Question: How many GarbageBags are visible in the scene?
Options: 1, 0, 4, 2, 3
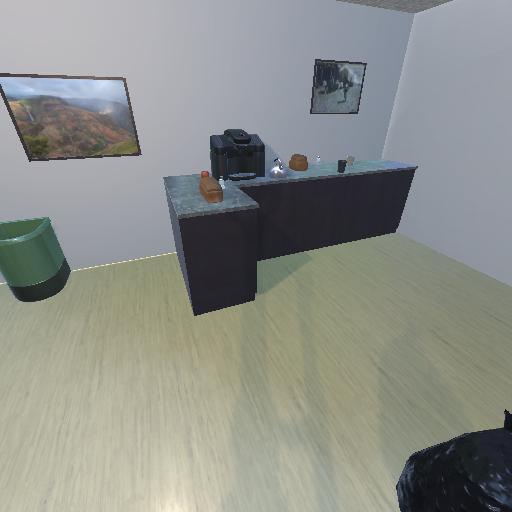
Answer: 1